Aerial crown-view tile of a tropical tree (Barro Colorado Island, Panama), acquired 20241216:
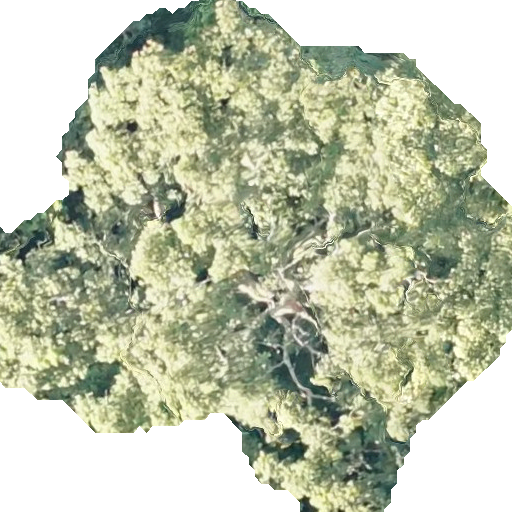
Species: Pseudobombax septenatum
GBIF accepted scientific name: Pseudobombax septenatum
Crown area: 276.529 m²